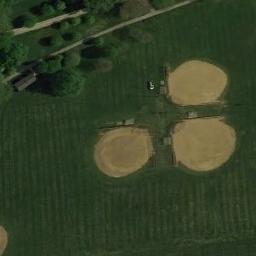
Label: baseball_diamond